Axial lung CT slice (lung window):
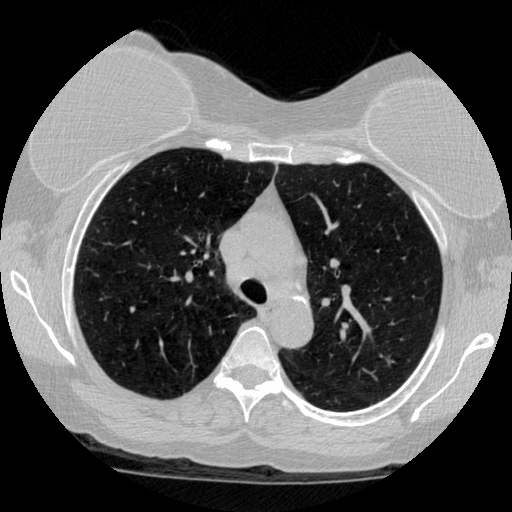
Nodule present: no